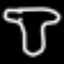
Label: mushroom